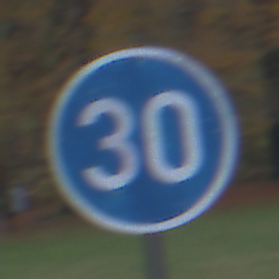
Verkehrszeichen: VorgeschriebeneMindestgeschwindigkeit
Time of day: SunriseSunset
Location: Outdoor (Nature)
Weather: PartlyCloudy
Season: Autumn
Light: Natural